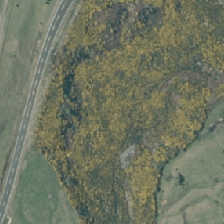
Land cover: grose_broom